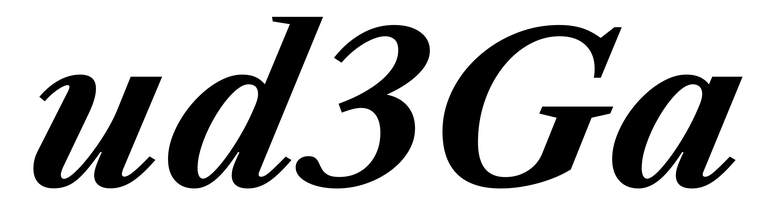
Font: LibreCaslonText-Italic_Bold_Italic